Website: apple
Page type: billing-address
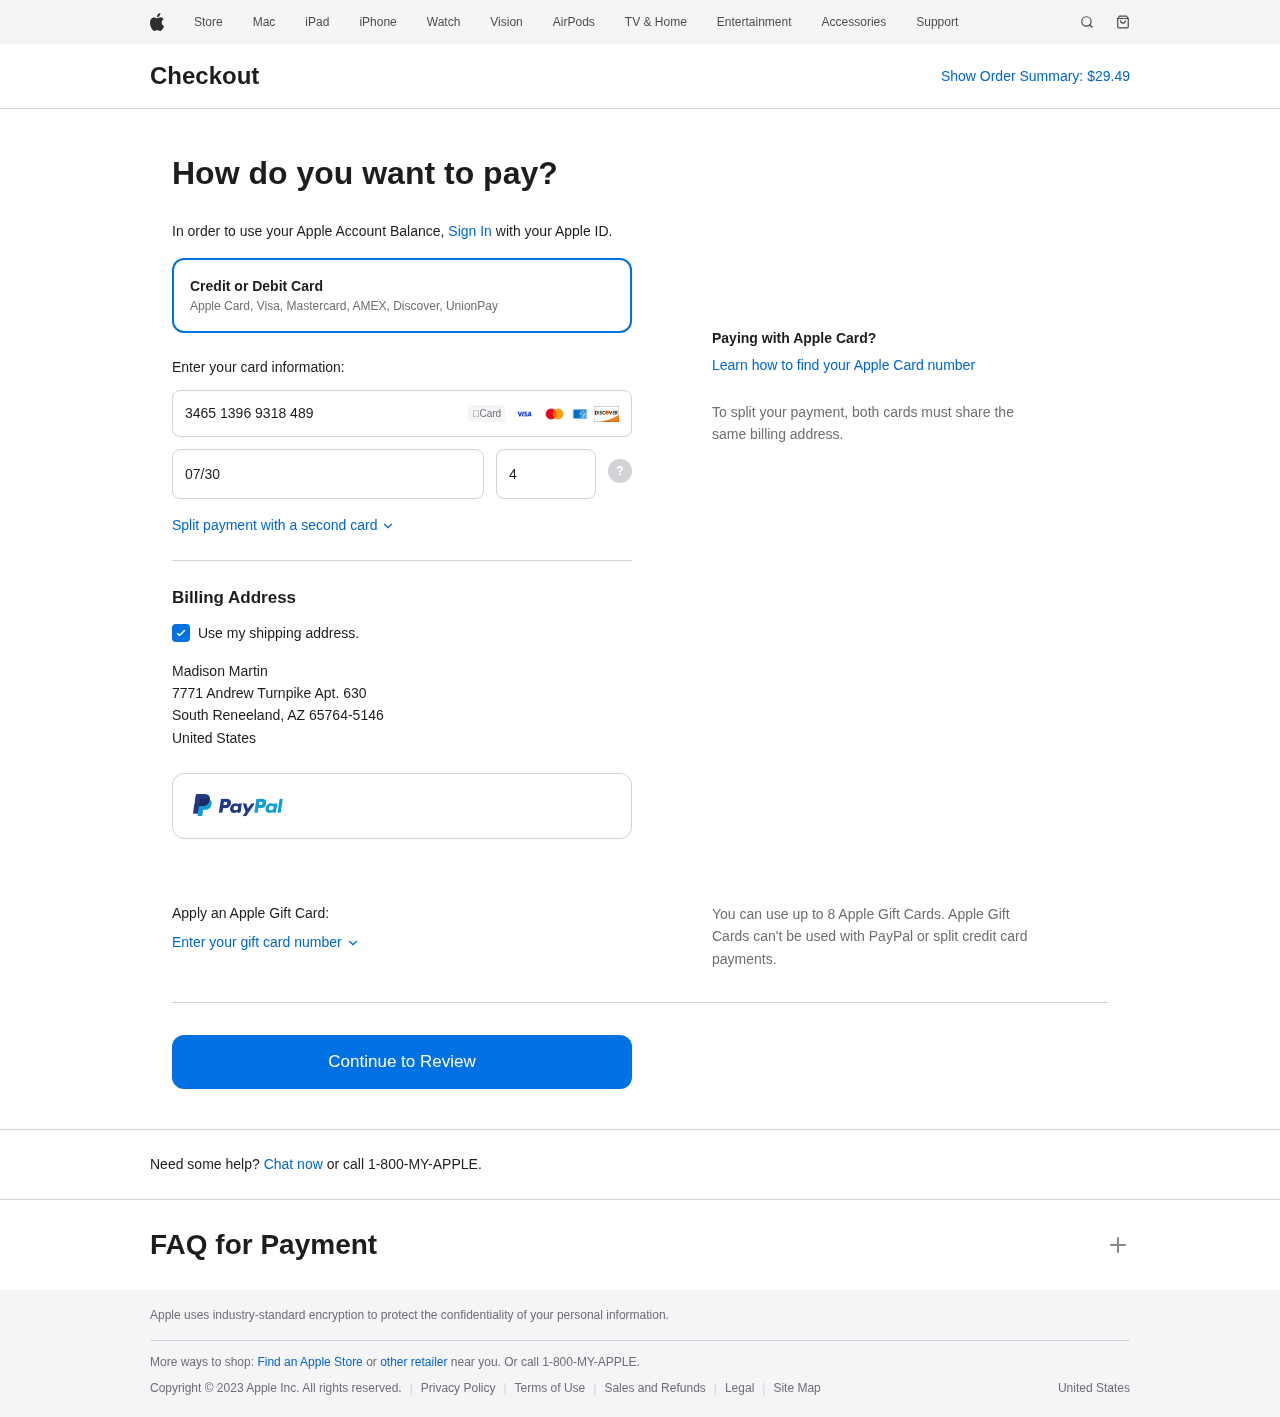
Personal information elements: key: PII_CARD_CVV
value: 4745
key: PII_CARD_EXPIRY
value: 07/30
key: PII_CARD_NUMBER
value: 3465 1396 9318 489
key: PII_CITY
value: South Reneeland
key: PII_COUNTRY
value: United States
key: PII_FULLNAME
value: Madison Martin
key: PII_POSTCODE_FULL
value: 65764-5146
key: PII_STATE_ABBR
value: AZ
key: PII_STREET
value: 7771 Andrew Turnpike Apt. 630
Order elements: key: ORDER_TOTAL
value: $29.49